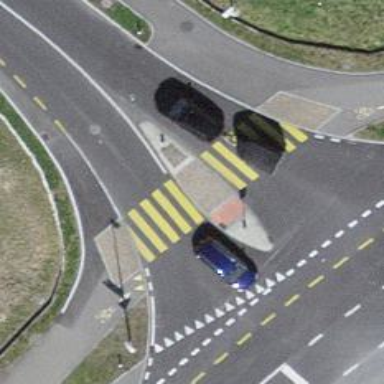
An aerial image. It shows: Kerb barrier.